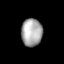
Tissue: lung
Cell type: Epithelial cells
Senescence score: 0.1954
Nuclear area (px): 573
Mean DAPI intensity: 167.721